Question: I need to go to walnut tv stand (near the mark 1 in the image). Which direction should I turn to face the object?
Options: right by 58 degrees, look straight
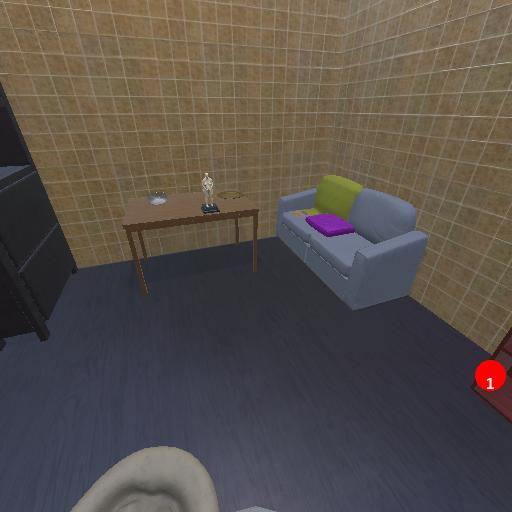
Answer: right by 58 degrees